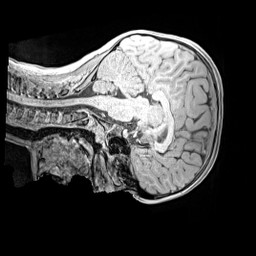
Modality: MP2RAGE
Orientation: sagittal
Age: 11
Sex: female
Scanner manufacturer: siemens
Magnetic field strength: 3 T
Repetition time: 4 s
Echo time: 0.00299 s